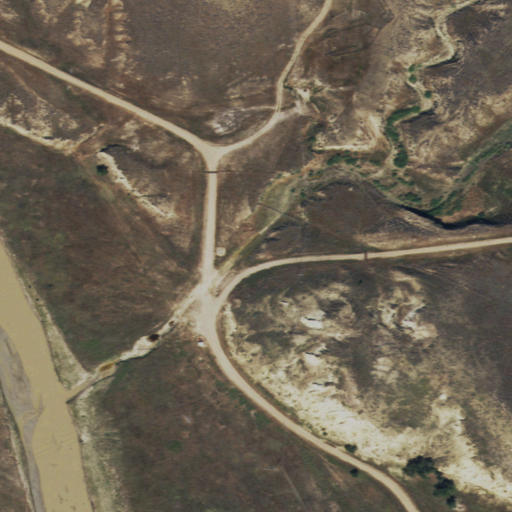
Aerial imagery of valley in Wyoming named Williams Draw containing grassland, shrub, open water, and herbaceous wetlands